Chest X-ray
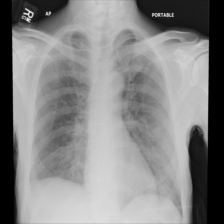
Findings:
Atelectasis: negative
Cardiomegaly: negative
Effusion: negative
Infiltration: negative
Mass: negative
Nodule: negative
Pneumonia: negative
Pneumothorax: negative
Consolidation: negative
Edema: negative
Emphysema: negative
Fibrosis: negative
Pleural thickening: negative
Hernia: negative